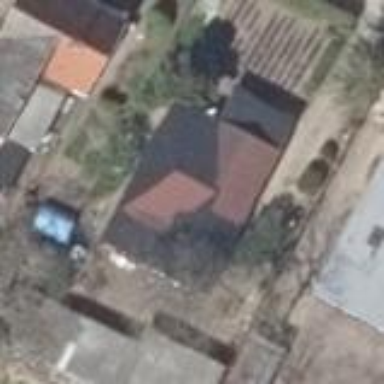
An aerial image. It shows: Semi-detached house with gabled roof.